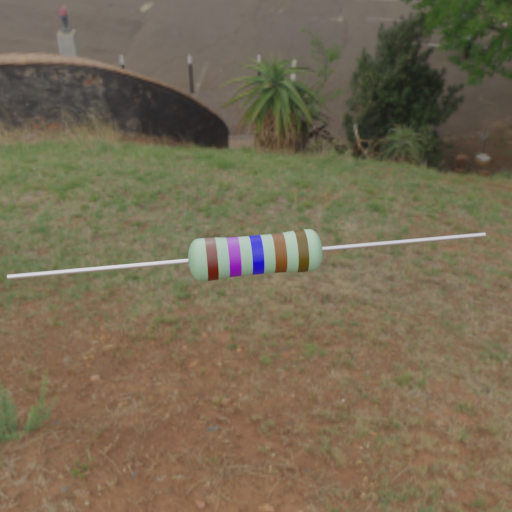
Resistor colour bands (in order): brown, violet, blue, brown, brown